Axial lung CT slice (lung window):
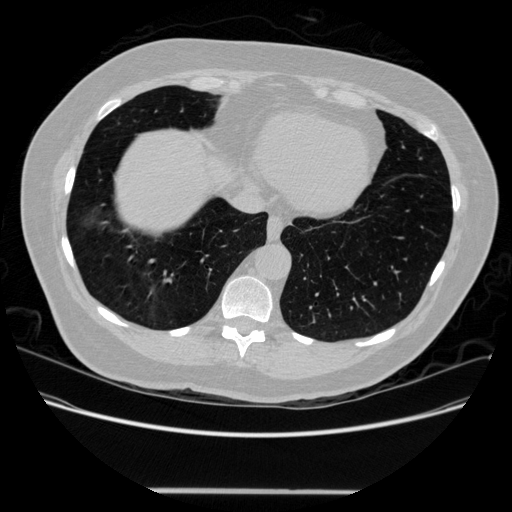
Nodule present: no